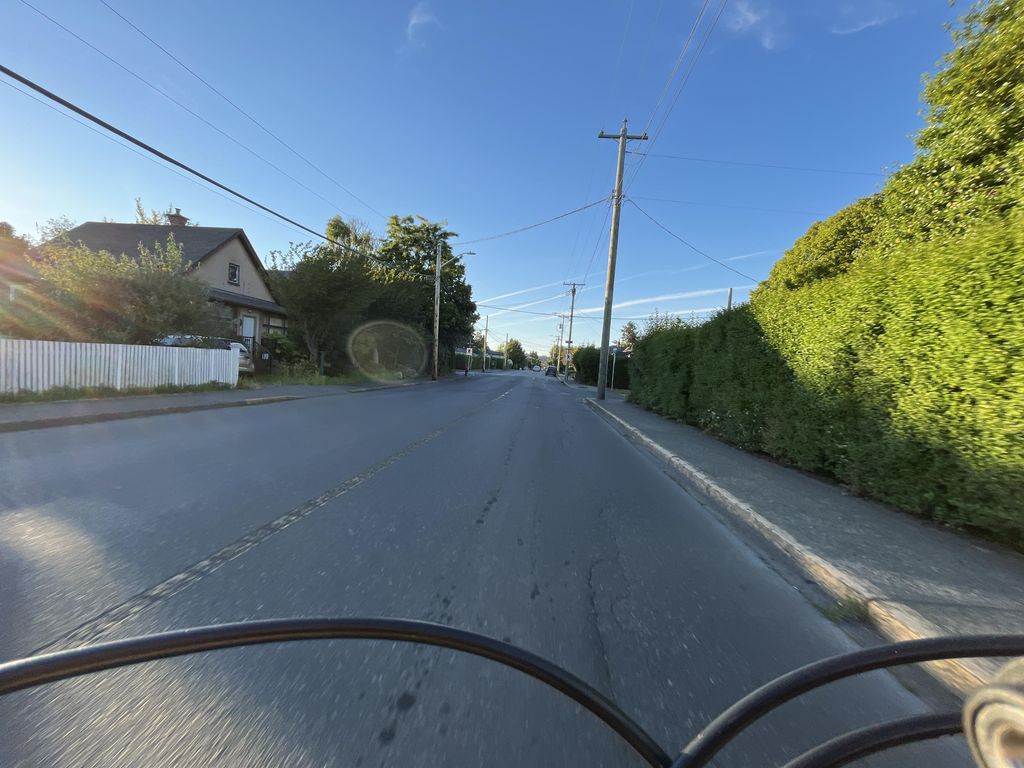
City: victoria